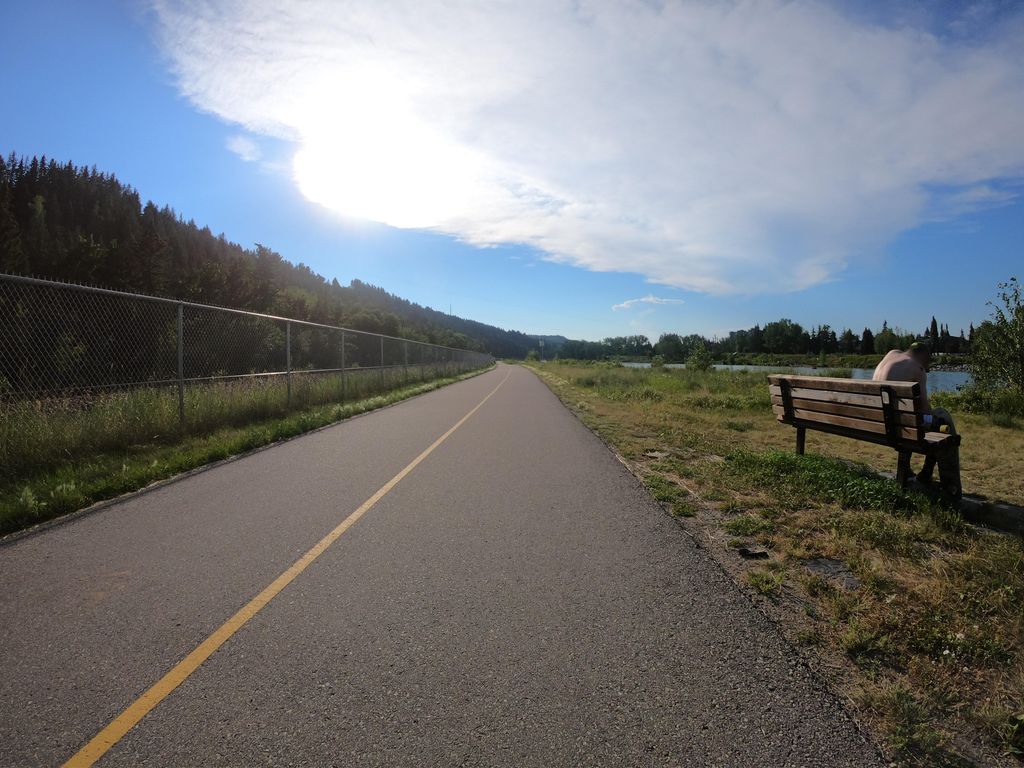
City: calgary